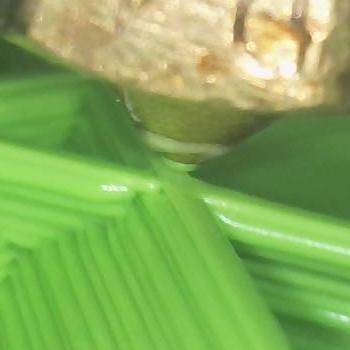
Flow rate: 133%